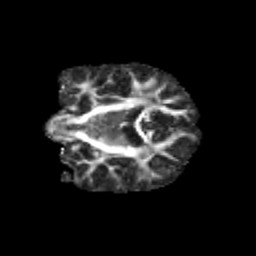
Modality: FA
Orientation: coronal
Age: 11
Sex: male
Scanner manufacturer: siemens
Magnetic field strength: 3 T
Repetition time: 3.8 s
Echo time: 0.07 s